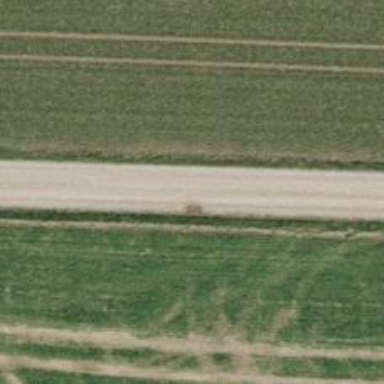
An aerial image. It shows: Track with fine gravel surface. The track is of grade1 quality.